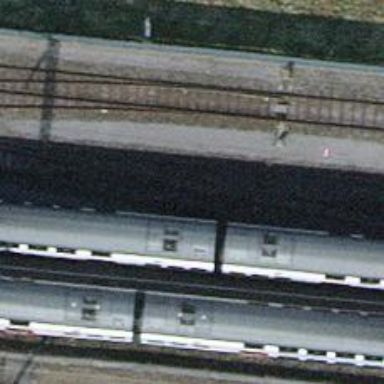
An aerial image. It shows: Yard with single rail track. The railway track is electrified with contact line for service purposes.